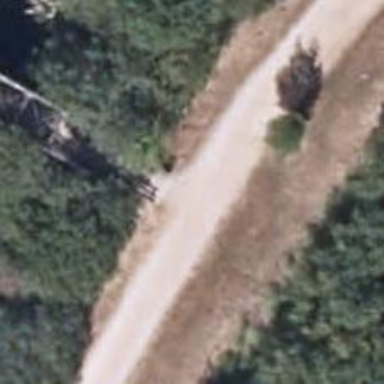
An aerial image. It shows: Footway bridge.